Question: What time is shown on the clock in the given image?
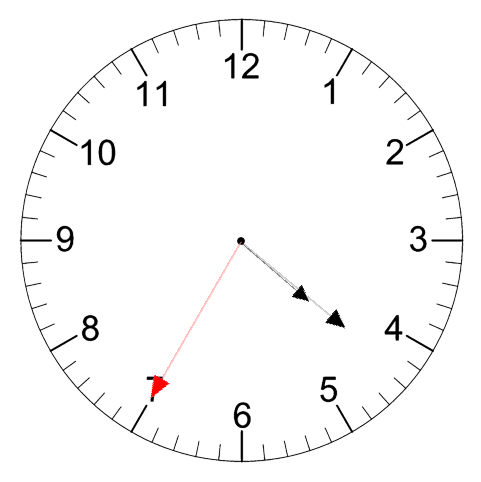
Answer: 04:21:35